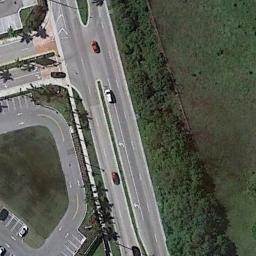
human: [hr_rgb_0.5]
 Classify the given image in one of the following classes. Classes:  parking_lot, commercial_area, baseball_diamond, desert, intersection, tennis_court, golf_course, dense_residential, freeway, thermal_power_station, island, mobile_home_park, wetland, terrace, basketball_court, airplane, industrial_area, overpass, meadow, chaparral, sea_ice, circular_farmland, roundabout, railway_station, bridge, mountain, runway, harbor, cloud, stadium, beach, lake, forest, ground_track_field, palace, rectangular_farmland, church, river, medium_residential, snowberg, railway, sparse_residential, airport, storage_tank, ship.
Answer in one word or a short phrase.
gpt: freeway